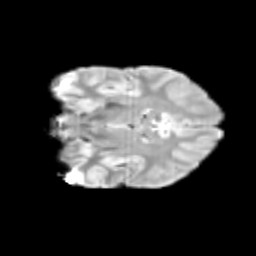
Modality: T2w
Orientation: coronal
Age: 12
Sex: male
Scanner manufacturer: siemens
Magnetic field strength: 3 T
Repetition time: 3.8 s
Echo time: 0.07 s